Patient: sex M, age 32
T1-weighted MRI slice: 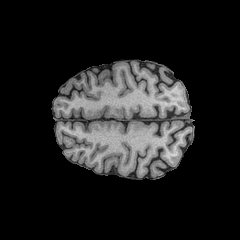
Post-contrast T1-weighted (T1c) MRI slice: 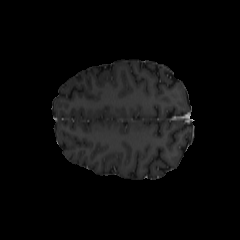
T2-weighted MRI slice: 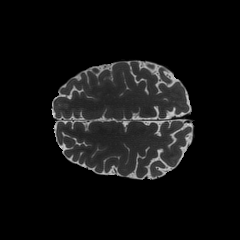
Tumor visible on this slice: no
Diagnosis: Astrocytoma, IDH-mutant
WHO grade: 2